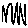
Label: zigzag